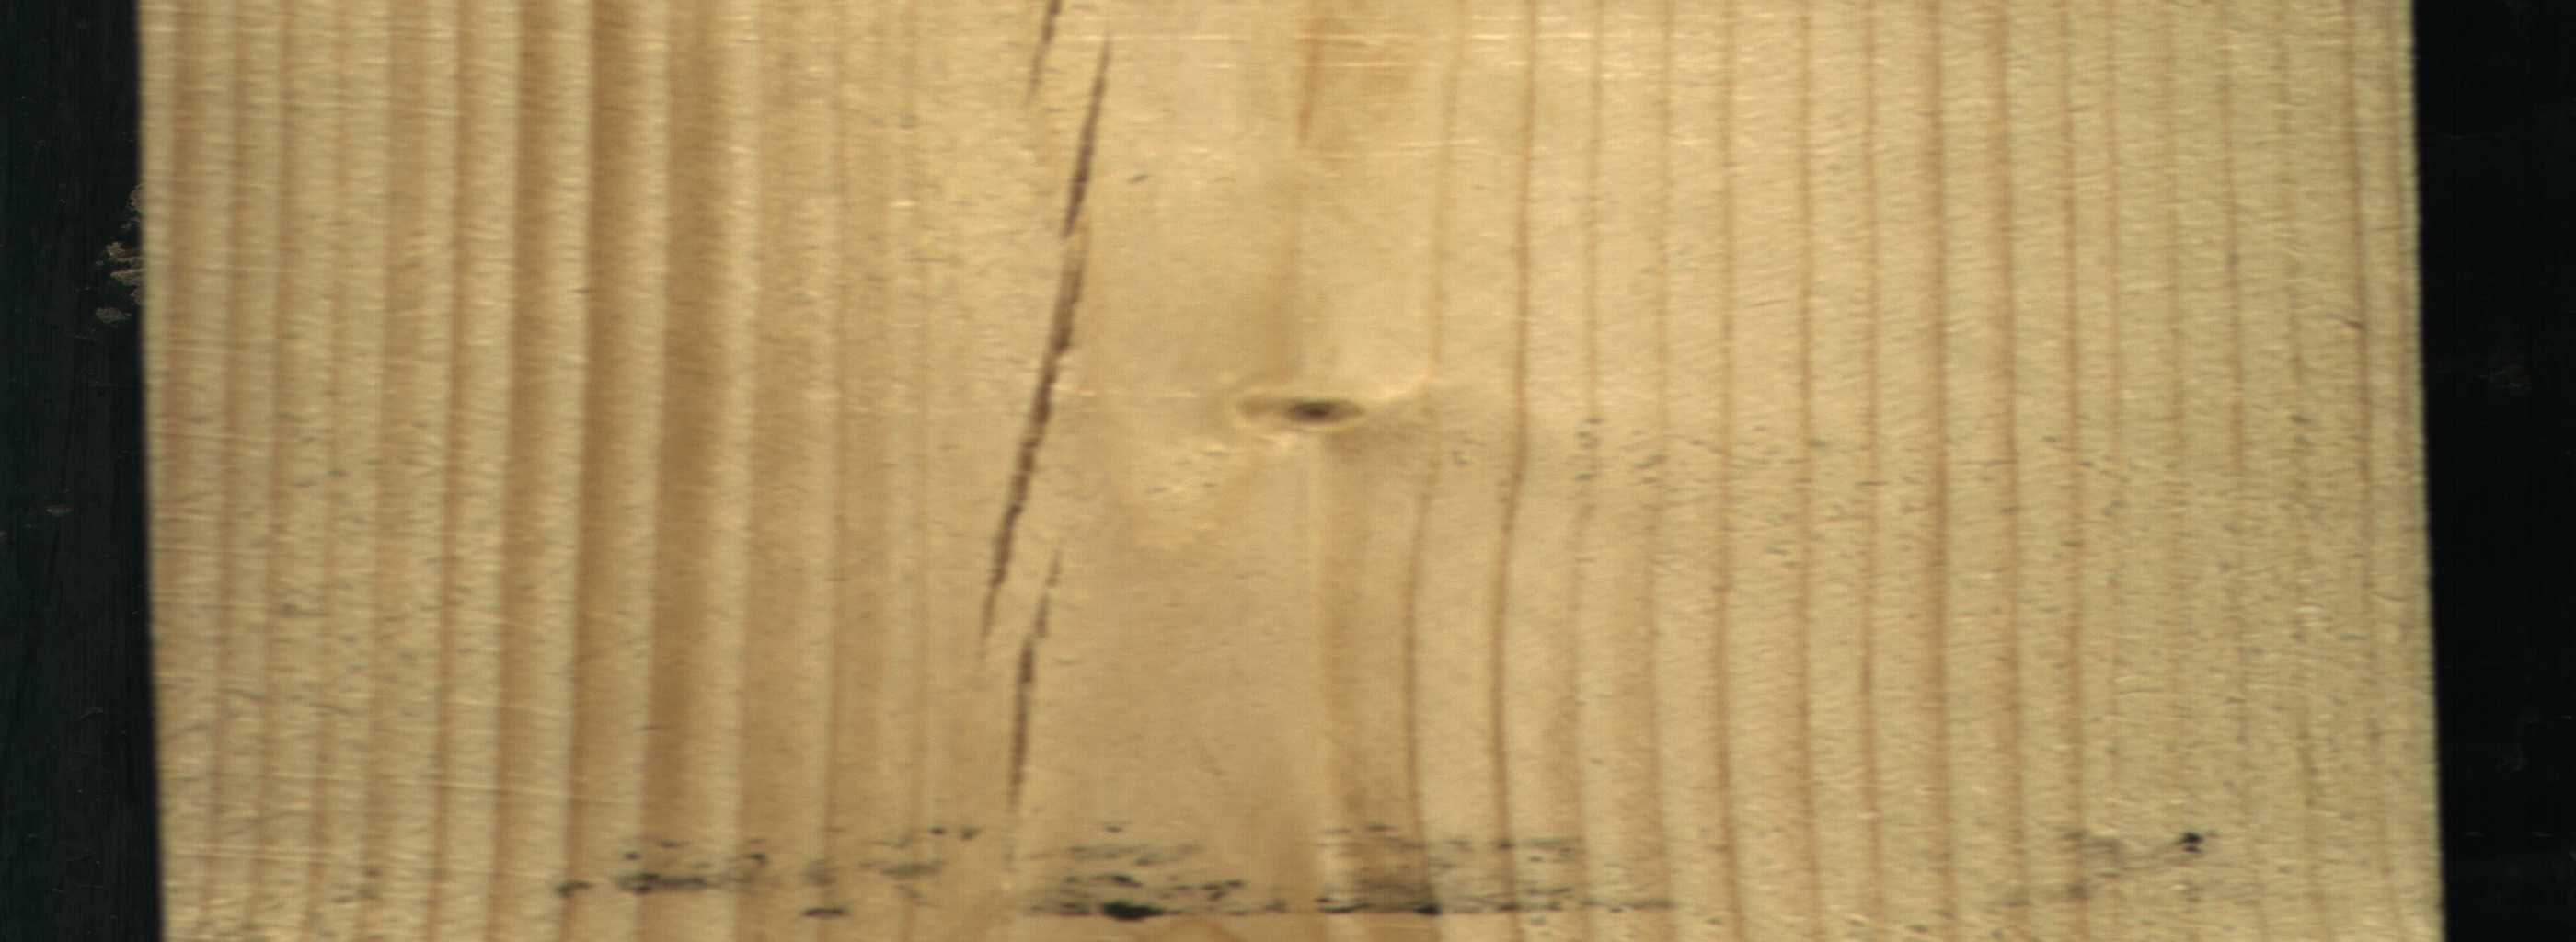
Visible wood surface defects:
Crack
Crack
Crack
Live_Knot